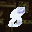
Label: 8